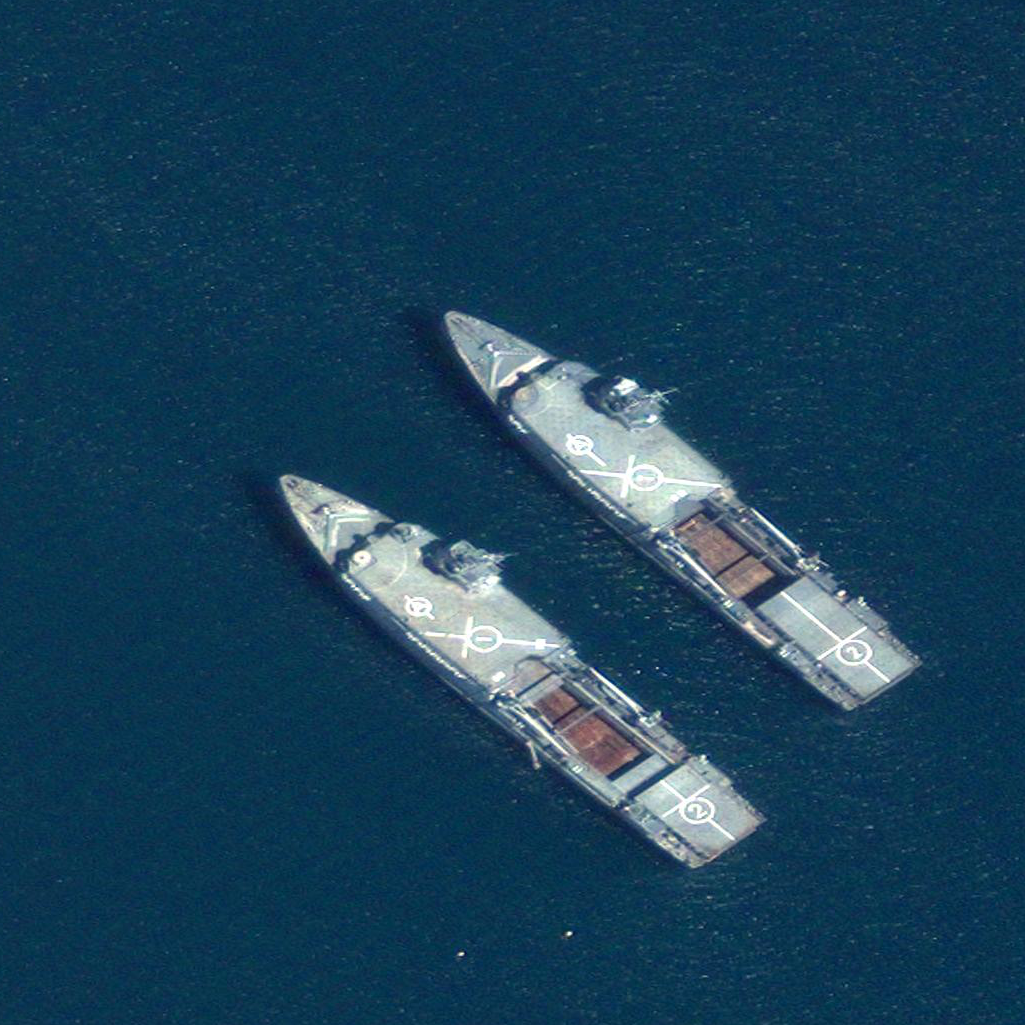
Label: combat